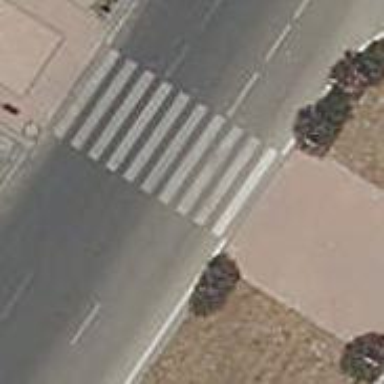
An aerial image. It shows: Marked crossing on the road with clear markings.